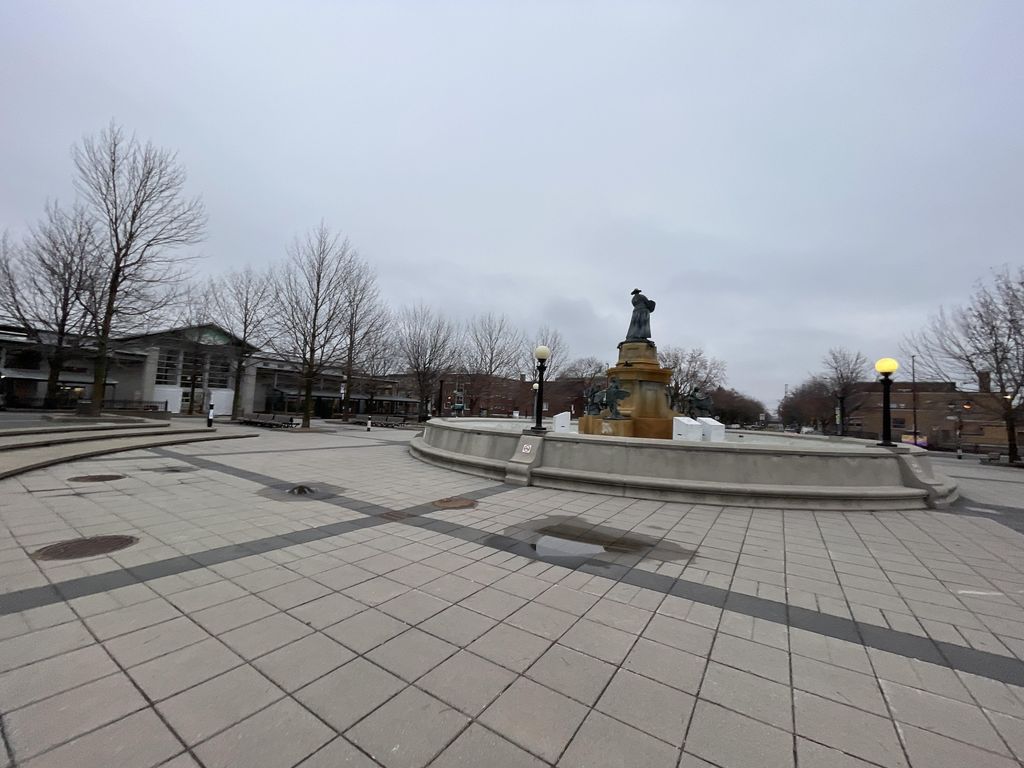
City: montreal